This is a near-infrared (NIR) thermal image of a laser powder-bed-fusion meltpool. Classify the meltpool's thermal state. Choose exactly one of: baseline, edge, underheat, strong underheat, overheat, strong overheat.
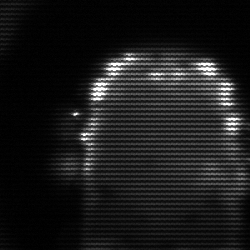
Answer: baseline